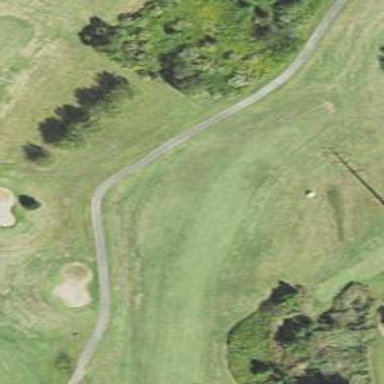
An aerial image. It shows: Golf hole.